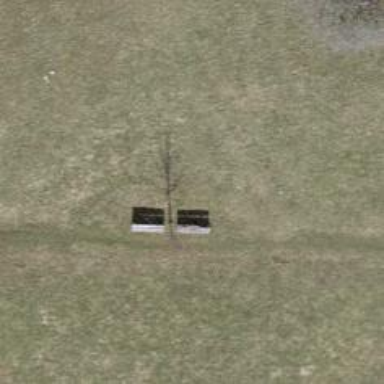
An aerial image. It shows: Bench.